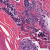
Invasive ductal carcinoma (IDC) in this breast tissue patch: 0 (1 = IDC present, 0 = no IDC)